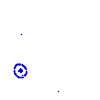
Particle: pion